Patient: sex M, age 72
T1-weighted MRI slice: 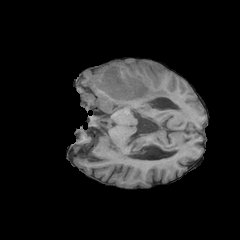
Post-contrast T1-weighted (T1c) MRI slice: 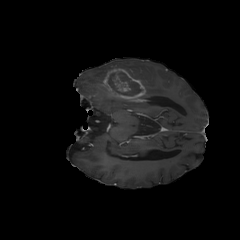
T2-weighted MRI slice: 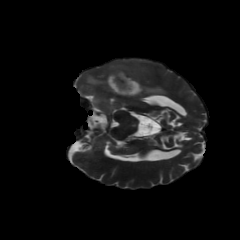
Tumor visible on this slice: yes
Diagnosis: Glioblastoma, IDH-wildtype
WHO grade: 4